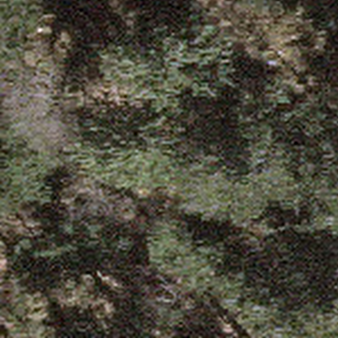
Label: other